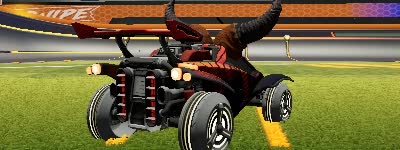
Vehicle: octane